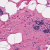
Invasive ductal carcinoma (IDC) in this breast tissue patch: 0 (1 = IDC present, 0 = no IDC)